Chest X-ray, PA view. Patient: 60 years old, sex M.
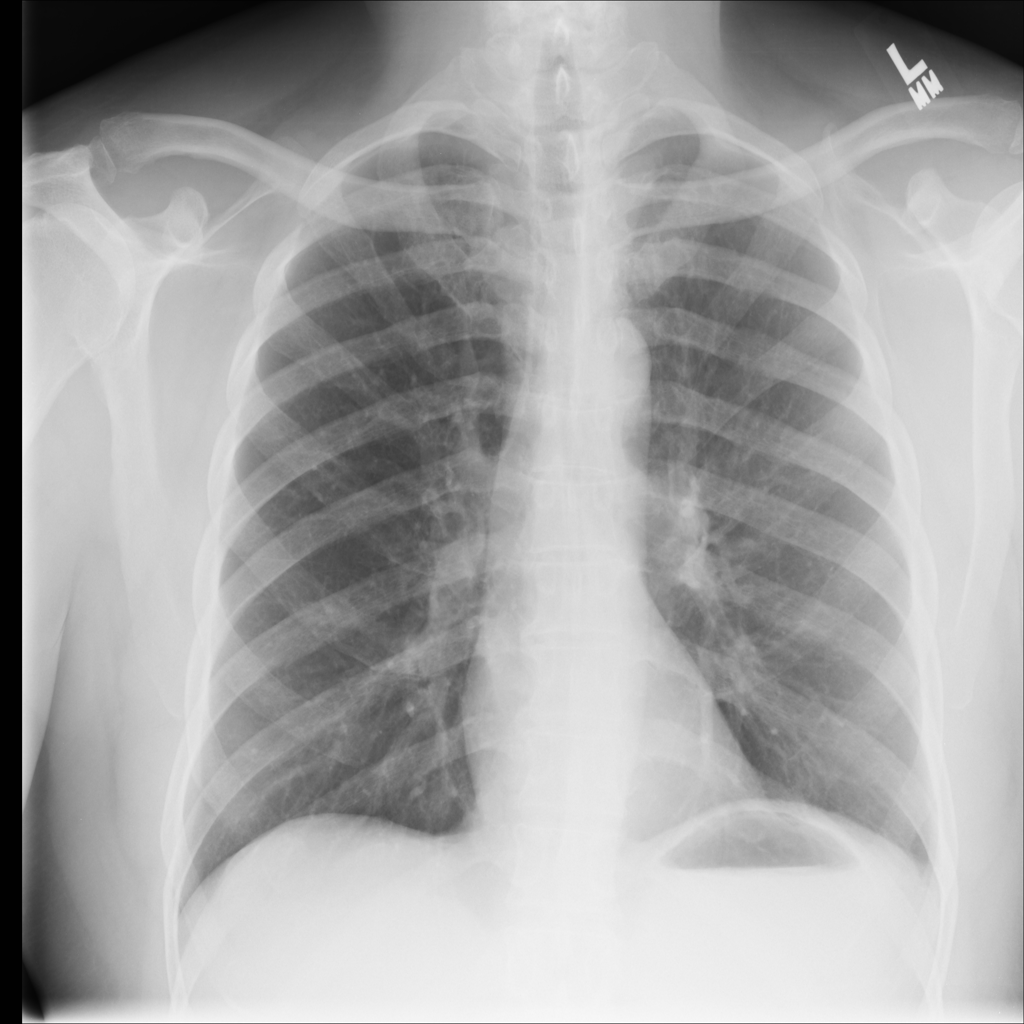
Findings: No Finding